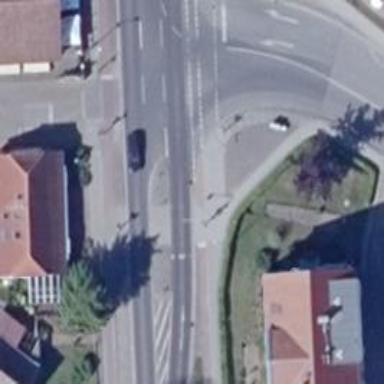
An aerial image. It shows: Footway crossing with traffic island.